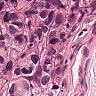
Metastatic tissue present: yes